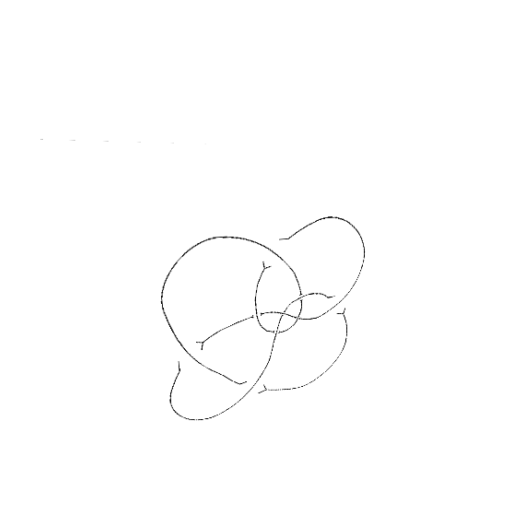
Crossing number: 9